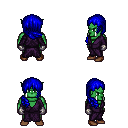
a pixel art fantasy rpg character, male body template, orc, green skin, purple robe, magenta pants, blue right-swept hairstyle, metal gloves, brown shoes, four views (front, back, left, right), 2x2 character sprite sheet, small pixel art, hard edges, no anti-aliasing